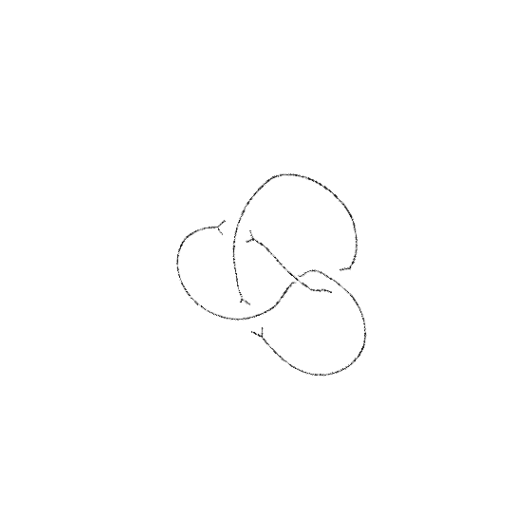
Crossing number: 4